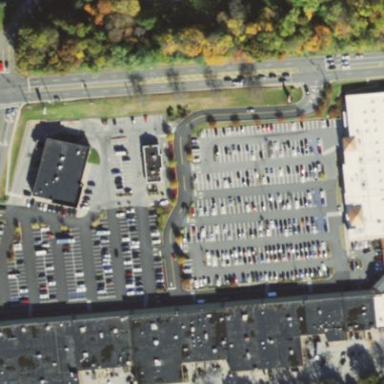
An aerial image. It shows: Mall building.